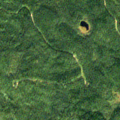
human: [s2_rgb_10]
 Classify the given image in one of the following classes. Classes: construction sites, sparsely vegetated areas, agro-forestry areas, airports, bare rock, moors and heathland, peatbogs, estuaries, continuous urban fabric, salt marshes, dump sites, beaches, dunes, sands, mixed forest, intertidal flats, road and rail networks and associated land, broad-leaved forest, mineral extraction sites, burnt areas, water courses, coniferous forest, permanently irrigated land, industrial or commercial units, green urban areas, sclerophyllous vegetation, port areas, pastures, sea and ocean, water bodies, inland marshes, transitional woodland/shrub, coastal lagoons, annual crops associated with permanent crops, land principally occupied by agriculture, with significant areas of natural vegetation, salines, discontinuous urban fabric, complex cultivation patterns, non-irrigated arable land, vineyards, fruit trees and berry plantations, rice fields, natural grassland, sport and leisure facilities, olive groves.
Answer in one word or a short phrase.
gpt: coniferous forest, mixed forest